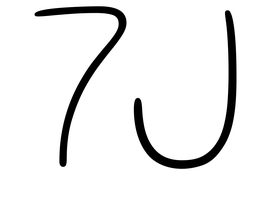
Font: Gluten_Thin